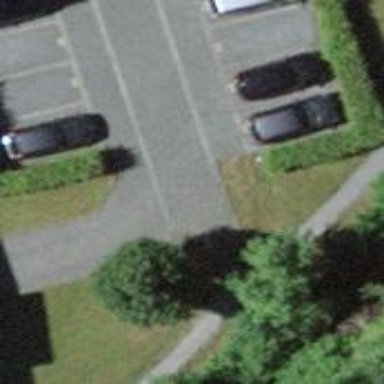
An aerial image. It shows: Footway surfaced with paving stones.